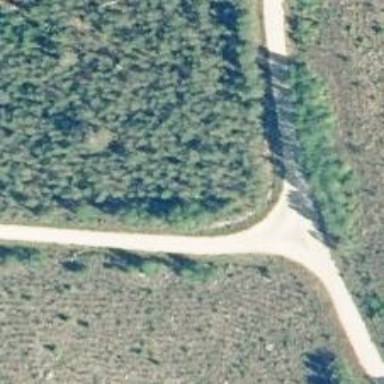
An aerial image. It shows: Unclassified road.